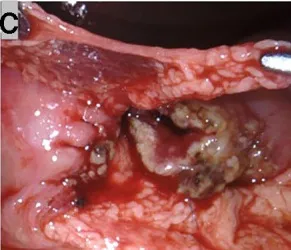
Robotic child reconstruction and specimens. (C) The distal and free portion of omentum was fixed with 5-0 Prolene suture around the pancreatojejunostomy anastomosis as a mattress.
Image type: pathology (fish)